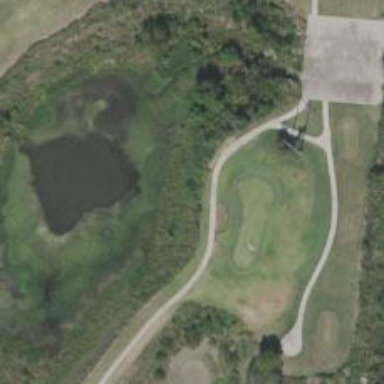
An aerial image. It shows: Disc golf hole in disc golf sport setting.